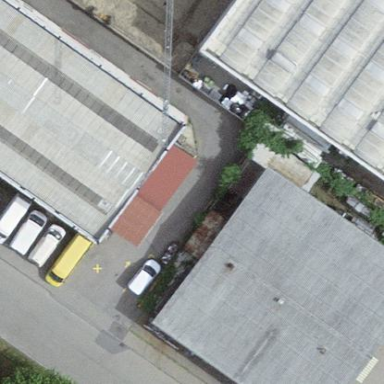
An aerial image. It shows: Industrial building.